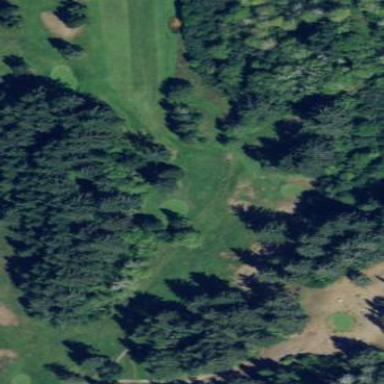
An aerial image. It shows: Golf course.